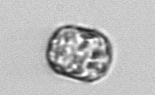
Label: Thalassiosira